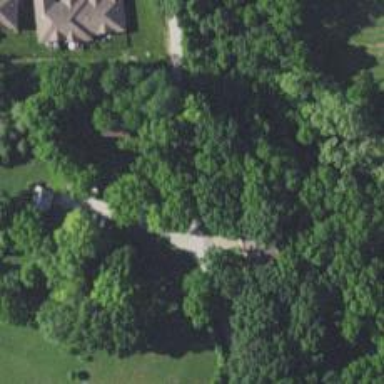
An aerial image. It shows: Driveway leading to service road.